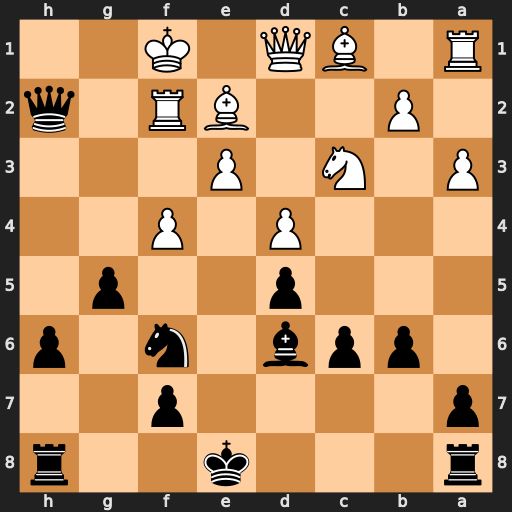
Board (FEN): r3k2r/p4p2/1ppb1n1p/3p2p1/3P1P2/P1N1P3/1P2BR1q/R1BQ1K2
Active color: b
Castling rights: kq
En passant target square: -
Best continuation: Qh1#